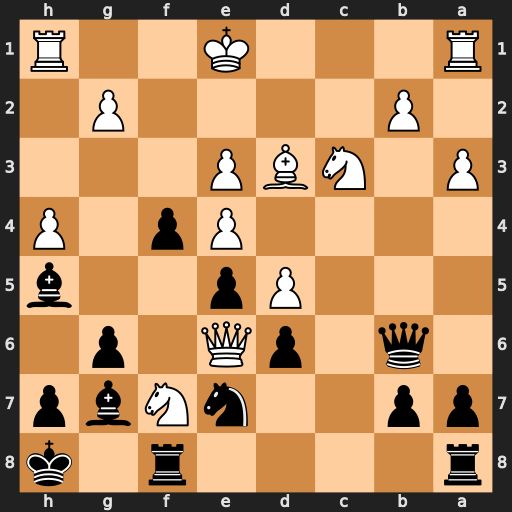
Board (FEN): r4r1k/pp2nNbp/1q1pQ1p1/3Pp2b/4Pp1P/P1NBP3/1P4P1/R3K2R
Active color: b
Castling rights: KQ
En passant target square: -
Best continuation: Rxf7